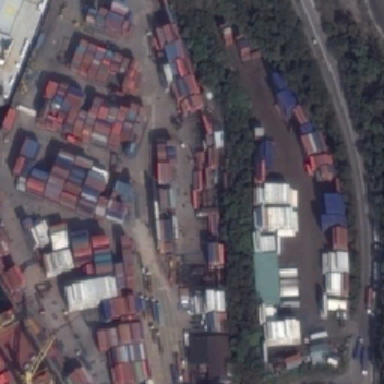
There is a container with a boat near the port .